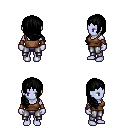
a pixel art fantasy rpg character, female body template, dark elf, purple skin, brown pirate shirt, metal pants, black right-swept hairstyle, cloth bracers, four views (front, back, left, right), 2x2 character sprite sheet, small pixel art, hard edges, no anti-aliasing